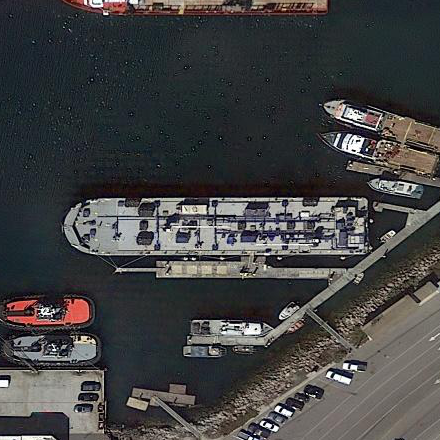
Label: civil